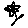
Label: flower